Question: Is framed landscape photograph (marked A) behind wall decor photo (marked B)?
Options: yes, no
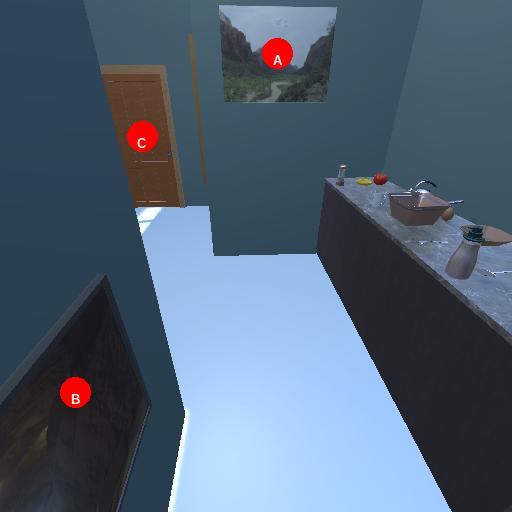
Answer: yes